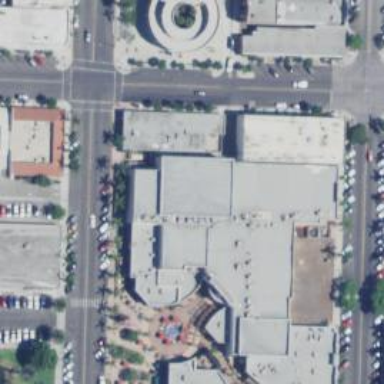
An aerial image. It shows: Cinema building.